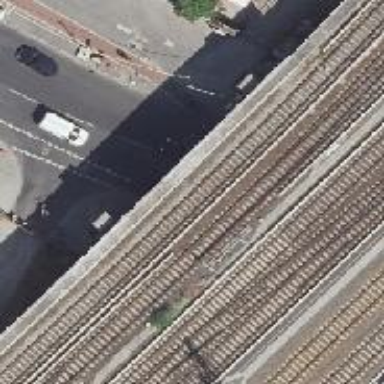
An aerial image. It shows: Railway signal.